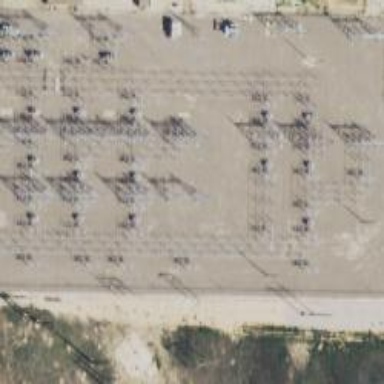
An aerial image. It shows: Switch for power supply.